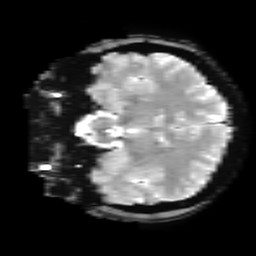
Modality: T2starw
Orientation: coronal
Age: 49
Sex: male
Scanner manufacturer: ge
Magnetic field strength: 3 T
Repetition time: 0.65 s
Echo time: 0.02 s